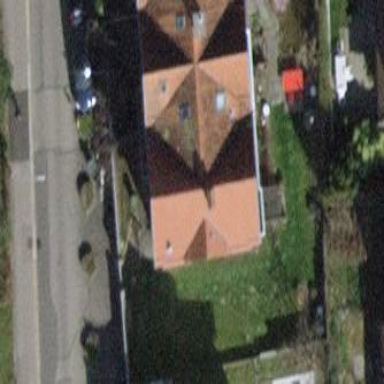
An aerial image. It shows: Terrace-style building with gabled roof.